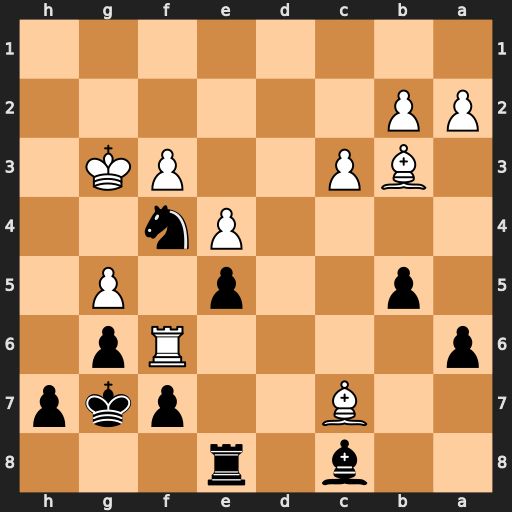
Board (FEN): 2b1r3/2B2pkp/p4Rp1/1p2p1P1/4Pn2/1BP2PK1/PP6/8
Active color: b
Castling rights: -
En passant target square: -
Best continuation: Nh5+ Kh4 Nxf6